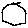
Label: hexagon